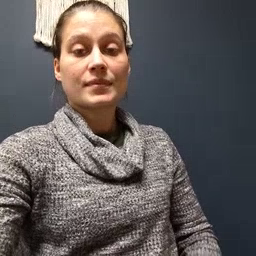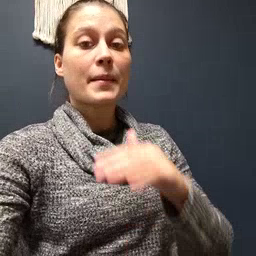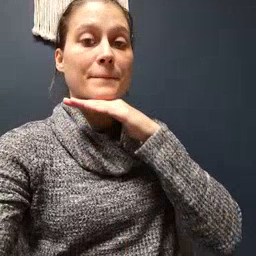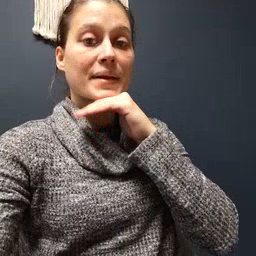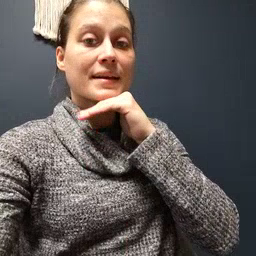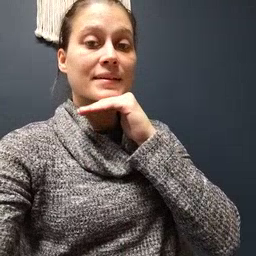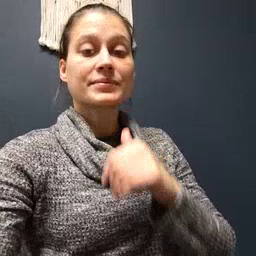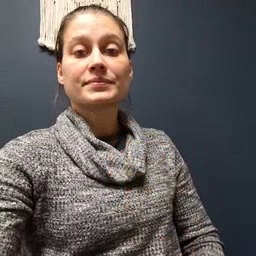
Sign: pig